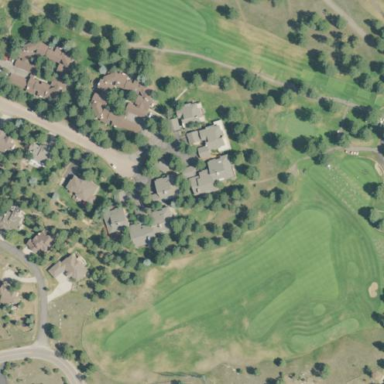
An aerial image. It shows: Golf fairway surrounded by grass.